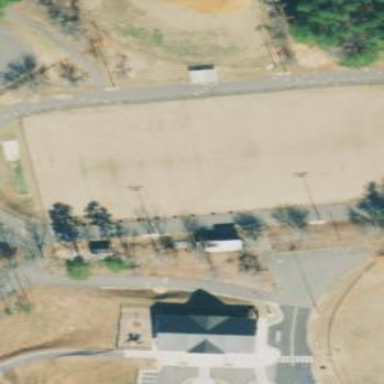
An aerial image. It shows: Pitch used for American football and running activities.